Question: I have table Events in which Dates are stored in Unix timestamp formate(i.e <PHONE>) , I want to display it in uitableview with Month Wise,
I am using SQLITE3.
like,

'''
aray Events:(
{
Id = 67;
SDate = <PHONE>;
},
{
Id = 68;
SDate = <PHONE>;
}
.
.
.
'''
I have searched lot but i cant figure out any thing,
SO, How can i Create dynamic Section in Uitableview from Unix timestamp Date ios?
Thnks to all.
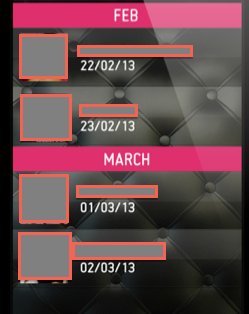
Answer: Correct me if i wrong,
As all suggests use Array of Dictionary in Dictionary put two object one for Title (Nsstring) and second is NSArray ( dict for cell detail),
I have implemented One method for that in my app,
Use Following code for Arranging Array,
'''
-(NSMutableArray*)arrangeSection:(NSMutableArray *)source
{
NSDateFormatter *_formatter=[[NSDateFormatter alloc]init];
[_formatter setLocale:[NSLocale currentLocale]];
[_formatter setDateFormat:@"MMMM"];
NSMutableArray *arrayMain=[NSMutableArray array];
for (int i=0; i<source.count; i++){
NSDictionary *dict=source[i];
NSDate *date = [NSDate dateWithTimeIntervalSince1970:[[dict objectForKey:@"StartDate"]doubleValue]];
NSString *mm=[_formatter stringFromDate:date];
NSMutableDictionary *secDict=[NSMutableDictionary dictionary];
NSMutableArray *secArray=[NSMutableArray array];
if (i==0){
[secDict setObject:mm forKey:@"Month"];
[secArray addObject:dict];
[secDict setObject:secArray forKey:@"Data"];
[arrayMain addObject:secDict];
}
else{
BOOL flg=NO;
for (NSDictionary *dict2 in arrayMain){
if([[dict2 objectForKey:@"Month"]isEqualToString:mm]){
flg=YES;
[[dict2 objectForKey:@"Data"]addObject:dict];
break;
}
}
if (!flg){
[secDict setObject:mm forKey:@"Month"];
[secArray addObject:dict];
[secDict setObject:secArray forKey:@"Data"];
[arrayMain addObject:secDict];
}
}
}
return arrayMain;
}
'''
Now in tableview Methods use as,
'''
- (NSInteger)numberOfSectionsInTableView:(UITableView *)tableView{
return arrayEvents.count;
}
- (NSInteger)tableView:(UITableView *)tableView numberOfRowsInSection:(NSInteger)section
{
return [[arrayEvents[section]objectForKey:@"Data"]count];
}
- (UITableViewCell *)tableView:(UITableView *)tableView cellForRowAtIndexPath:(NSIndexPath *)indexPath{
...
NSDictionary *aDict = [arrayEvents objectAtIndex:indexPath.section];
NSDictionary *maindict=[[aDict objectForKey:@"Data"]objectAtIndex:indexPath.row];
...
}
'''